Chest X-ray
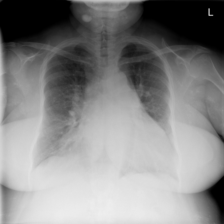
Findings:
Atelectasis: negative
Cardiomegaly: negative
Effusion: negative
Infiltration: negative
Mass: negative
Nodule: positive
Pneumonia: negative
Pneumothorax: negative
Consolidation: negative
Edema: negative
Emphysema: negative
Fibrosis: negative
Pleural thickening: negative
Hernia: negative